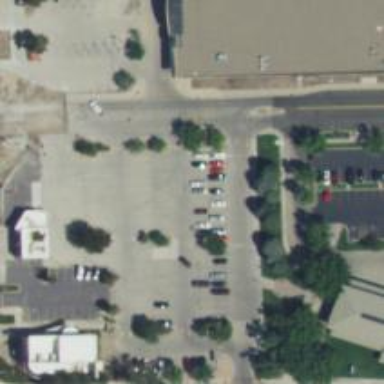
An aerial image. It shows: Parking space.